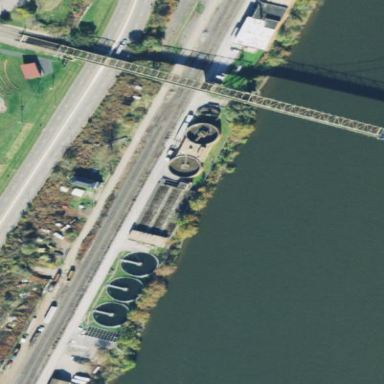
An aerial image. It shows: View of wastewater plant.